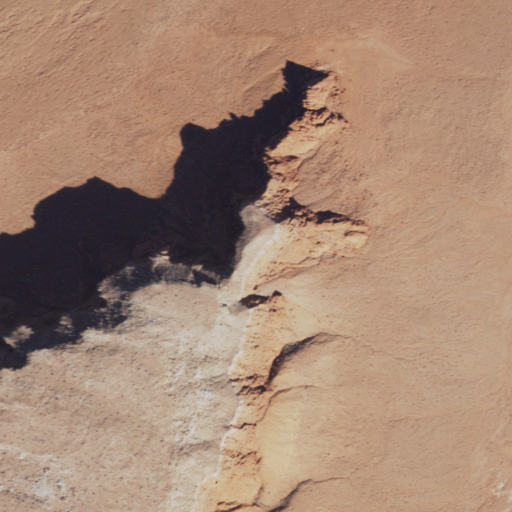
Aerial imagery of cape in Arizona named Facing Red Points containing shrub and grassland